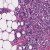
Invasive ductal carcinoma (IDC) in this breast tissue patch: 1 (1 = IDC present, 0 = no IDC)